Question: Trying to make a better question
There are a lot of images on different width and height, what i want to do is to resize those image to a certain size and shop image on the croppea area to have every image on the same size.
is there any way to archived this.
---
This website his the example of select display images area by jquery here but i can't find the example code of how to do this. what is the example code to display only selected area of images on javascript.
<URL>

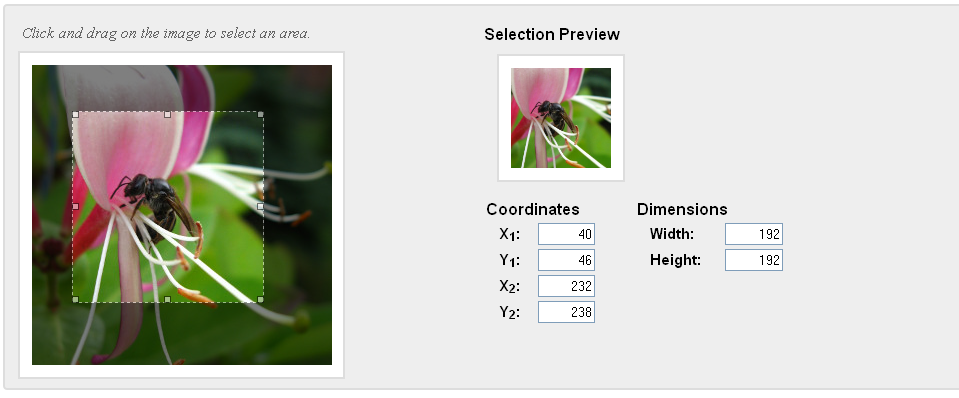
Answer: I use a similar library, <URL>.
You will find <URL> of thumbnail creation.
It is something very simple like this :
'''
// enable jcrop
$(function(){
$('#jcrop_target').Jcrop({
onChange: showPreview, // call thumbnail generator
onSelect: showPreview, // call thumbnail generator
aspectRatio: 1
});
});
// make thumbnail
function showPreview(coords)
{
var rx = 100 / coords.w;
var ry = 100 / coords.h;
$('#preview').css({
width: Math.round(rx * 500) + 'px',
height: Math.round(ry * 370) + 'px',
marginLeft: '-' + Math.round(rx * coords.x) + 'px',
marginTop: '-' + Math.round(ry * coords.y) + 'px'
});
}
'''